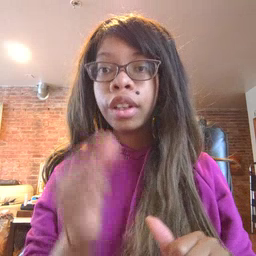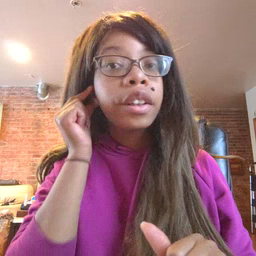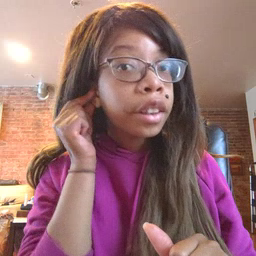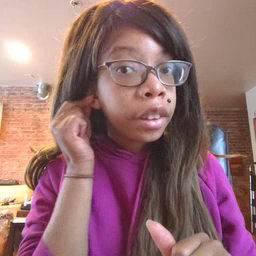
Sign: ear